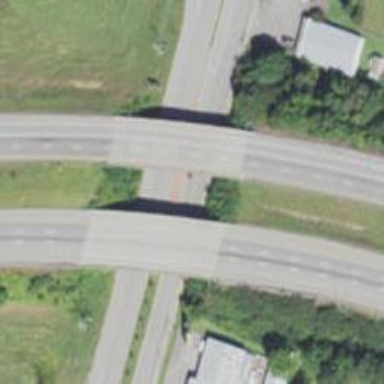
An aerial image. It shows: Bridge crossing over highway trunk expressway.